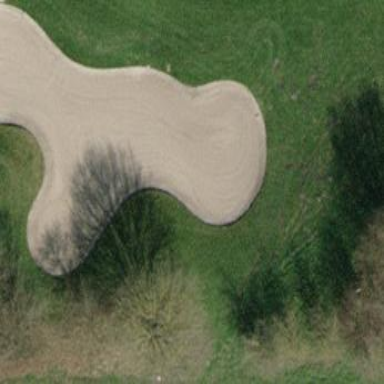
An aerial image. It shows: Sandy area is golf bunker.